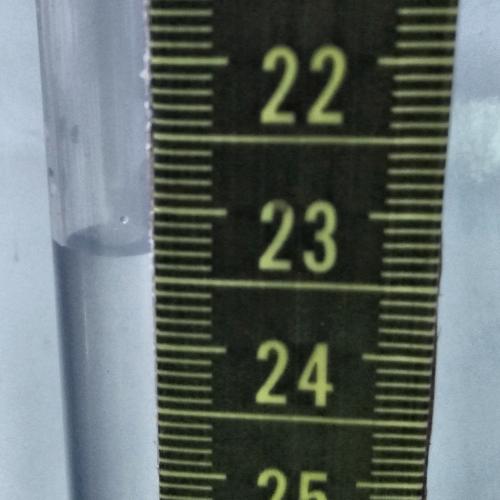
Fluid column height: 23.3 cm